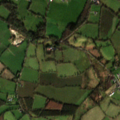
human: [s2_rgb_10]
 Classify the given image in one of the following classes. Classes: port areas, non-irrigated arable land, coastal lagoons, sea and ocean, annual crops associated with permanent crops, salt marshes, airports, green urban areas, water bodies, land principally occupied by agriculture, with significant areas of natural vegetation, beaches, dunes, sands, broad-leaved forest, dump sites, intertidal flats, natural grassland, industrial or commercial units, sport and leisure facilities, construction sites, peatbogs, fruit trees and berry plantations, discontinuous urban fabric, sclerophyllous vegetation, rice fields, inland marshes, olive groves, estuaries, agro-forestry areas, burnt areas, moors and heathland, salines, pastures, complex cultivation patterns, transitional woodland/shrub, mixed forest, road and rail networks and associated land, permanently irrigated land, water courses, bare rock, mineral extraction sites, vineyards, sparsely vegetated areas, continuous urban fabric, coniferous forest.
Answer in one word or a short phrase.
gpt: pastures, land principally occupied by agriculture, with significant areas of natural vegetation